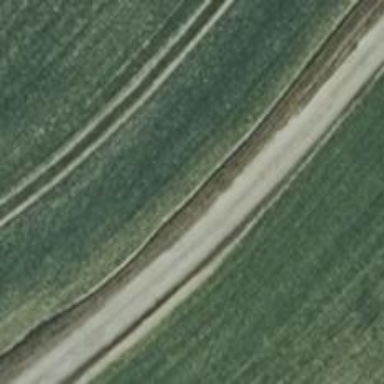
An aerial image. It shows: Gravel track with grade 2 quality.